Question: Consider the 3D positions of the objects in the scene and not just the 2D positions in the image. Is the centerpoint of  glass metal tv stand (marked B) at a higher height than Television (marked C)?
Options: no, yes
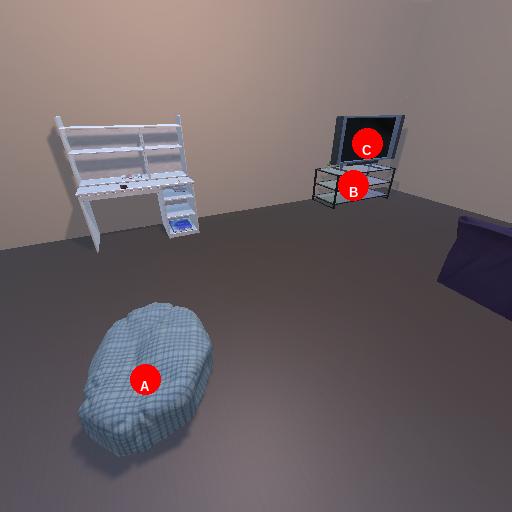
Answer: no